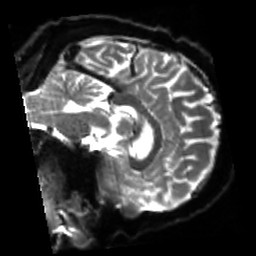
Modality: sbref
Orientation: sagittal
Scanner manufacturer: siemens
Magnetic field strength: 3 T
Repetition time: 4 s
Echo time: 0.0594 s